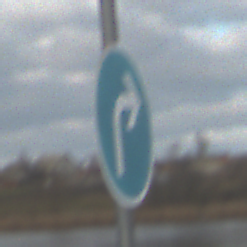
Verkehrszeichen: VorgeschriebeneFahrtrichtungRechts
Umgebung: Outdoor, RoadRail
Tageszeit: SunriseSunset
Wetter: PartlyCloudy
Licht: Natural
Jahreszeit: NotSpecified
Kontrast: LowContrast